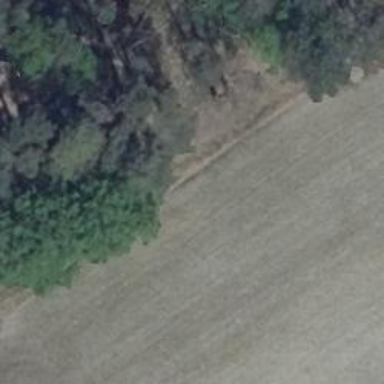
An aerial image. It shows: Hunting stand.